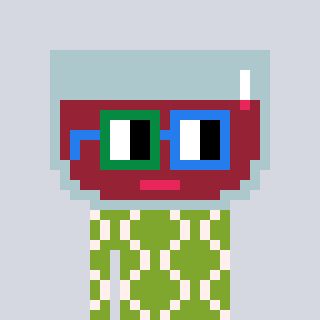
a pixel art character with square green and blue glasses, a wine-shaped head and a slimegreen-colored body on a cool background